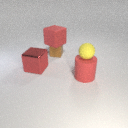
small yellow rubber sphere above large red rubber cylinder